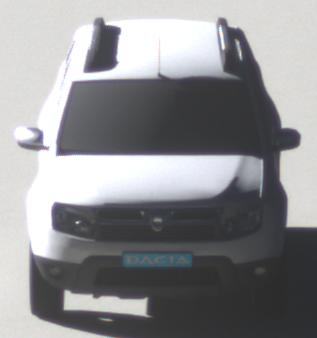
Make: Dacia
Model: Duster dCi 110 FAP
Detailed model: Duster (I)
Model produced from: 2010/06
Model produced until: 2013/11
Doors: 5
Color: white
Road condition: dry road
Daytime: morning or afternoon
Contrast: high contrast